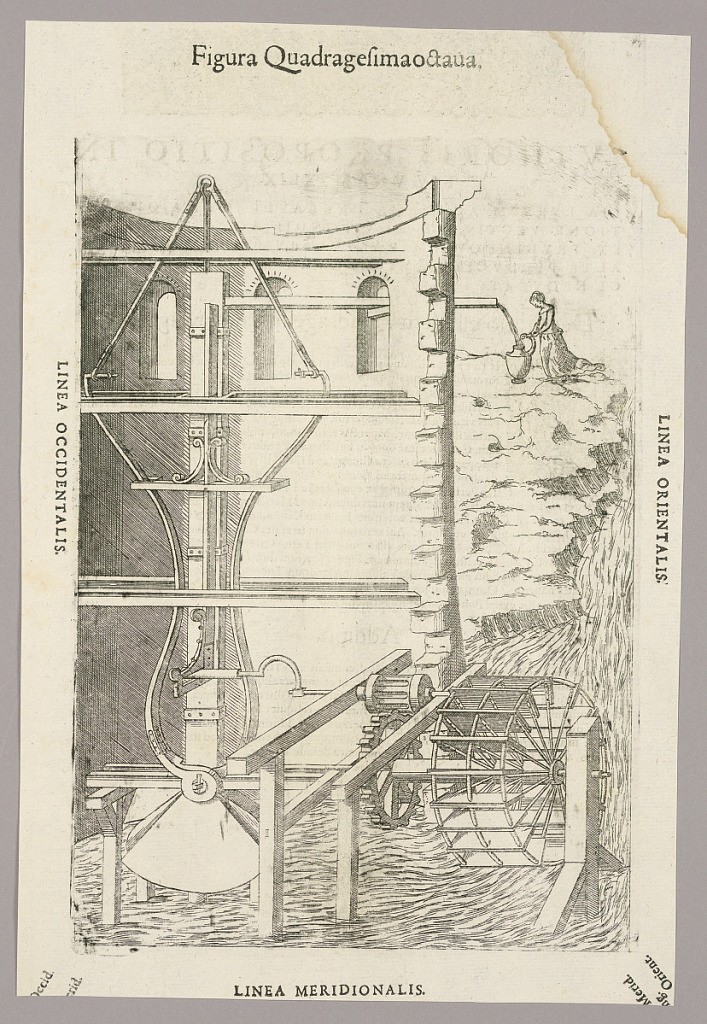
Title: Plate XLVIII from Theatrum instrumentorum et machinarum
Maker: Julio Paschale
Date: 1582
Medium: Woodcut on paper
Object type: Print
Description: Pump shown inside a tower, left, cut away. It works by means of a water wheel, right, cog wheels and a curved pipe which moves a piece up and down, and others in and out, to give suction. Women upper right, filling a jar. Description in Latin on verso of 1949-152-245.